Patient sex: F
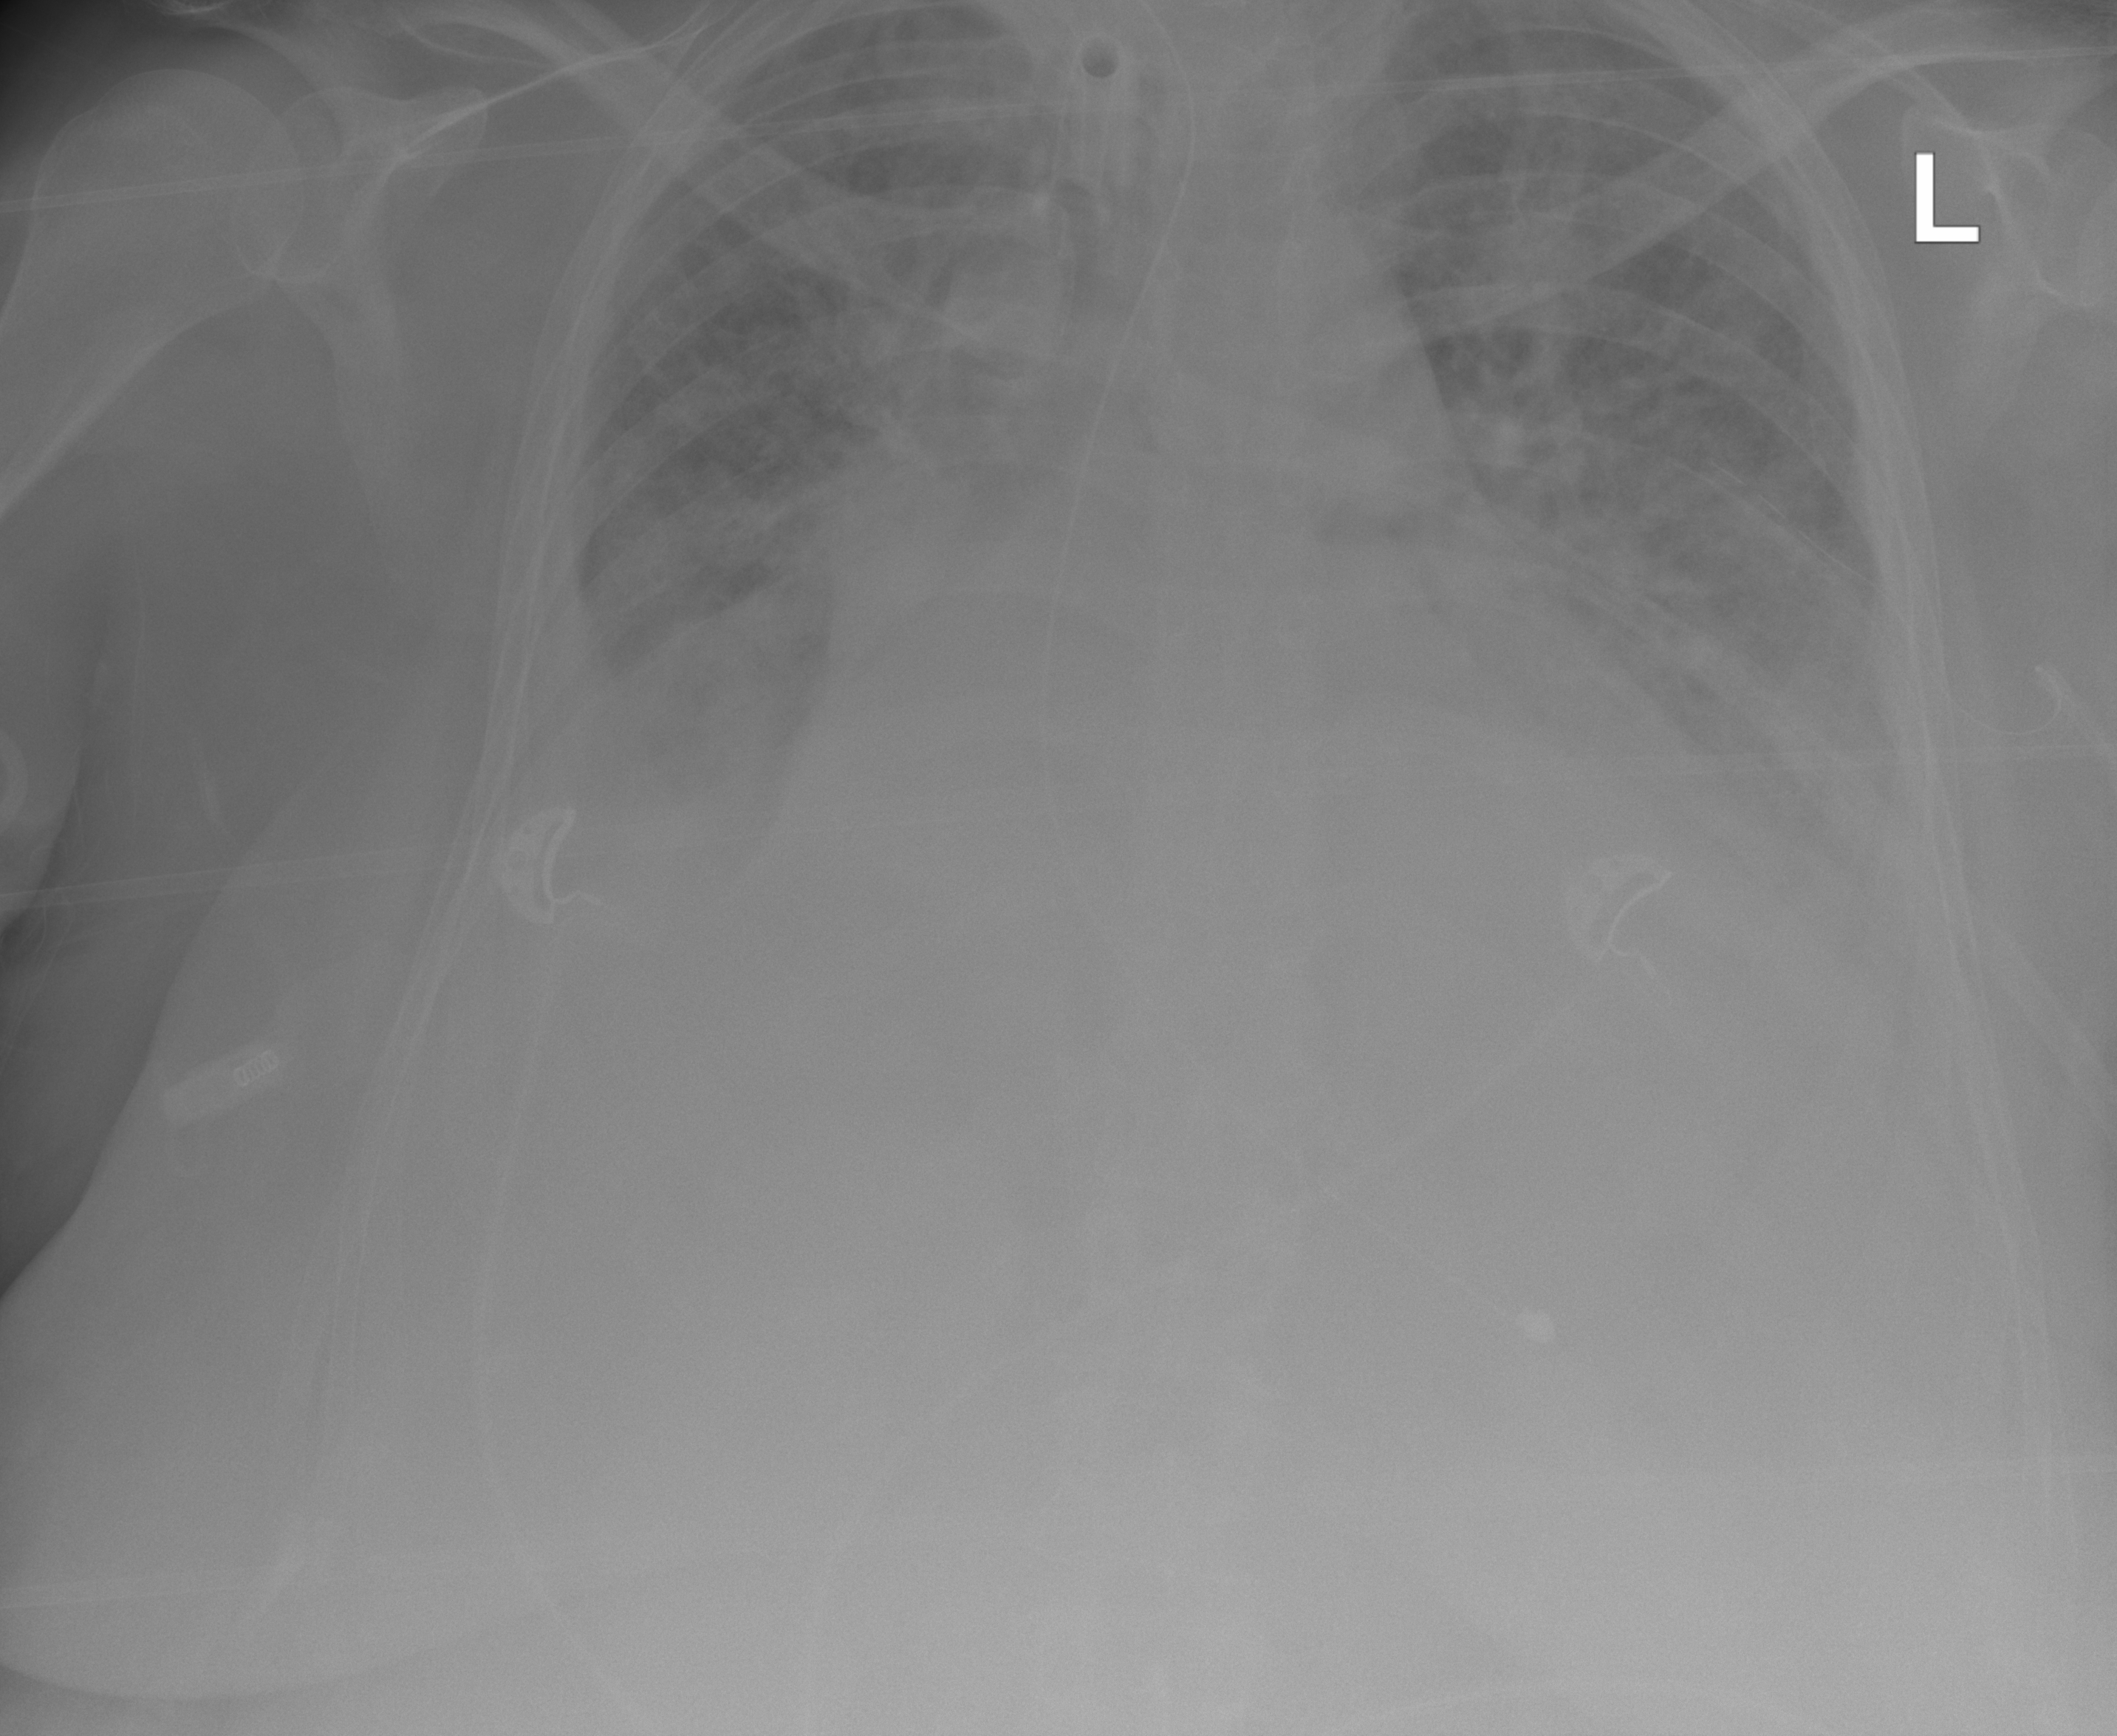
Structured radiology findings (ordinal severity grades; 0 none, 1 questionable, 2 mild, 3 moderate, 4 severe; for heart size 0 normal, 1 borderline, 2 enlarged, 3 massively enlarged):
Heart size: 2
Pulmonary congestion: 2
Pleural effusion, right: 3
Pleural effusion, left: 2
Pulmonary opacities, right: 2
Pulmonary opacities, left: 2
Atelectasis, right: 2
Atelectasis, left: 2